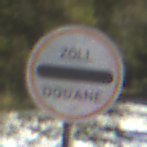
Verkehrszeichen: Zollstelle
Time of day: MorningAfternoon
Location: Outdoor (Nature)
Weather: Clear
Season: Winter
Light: Natural